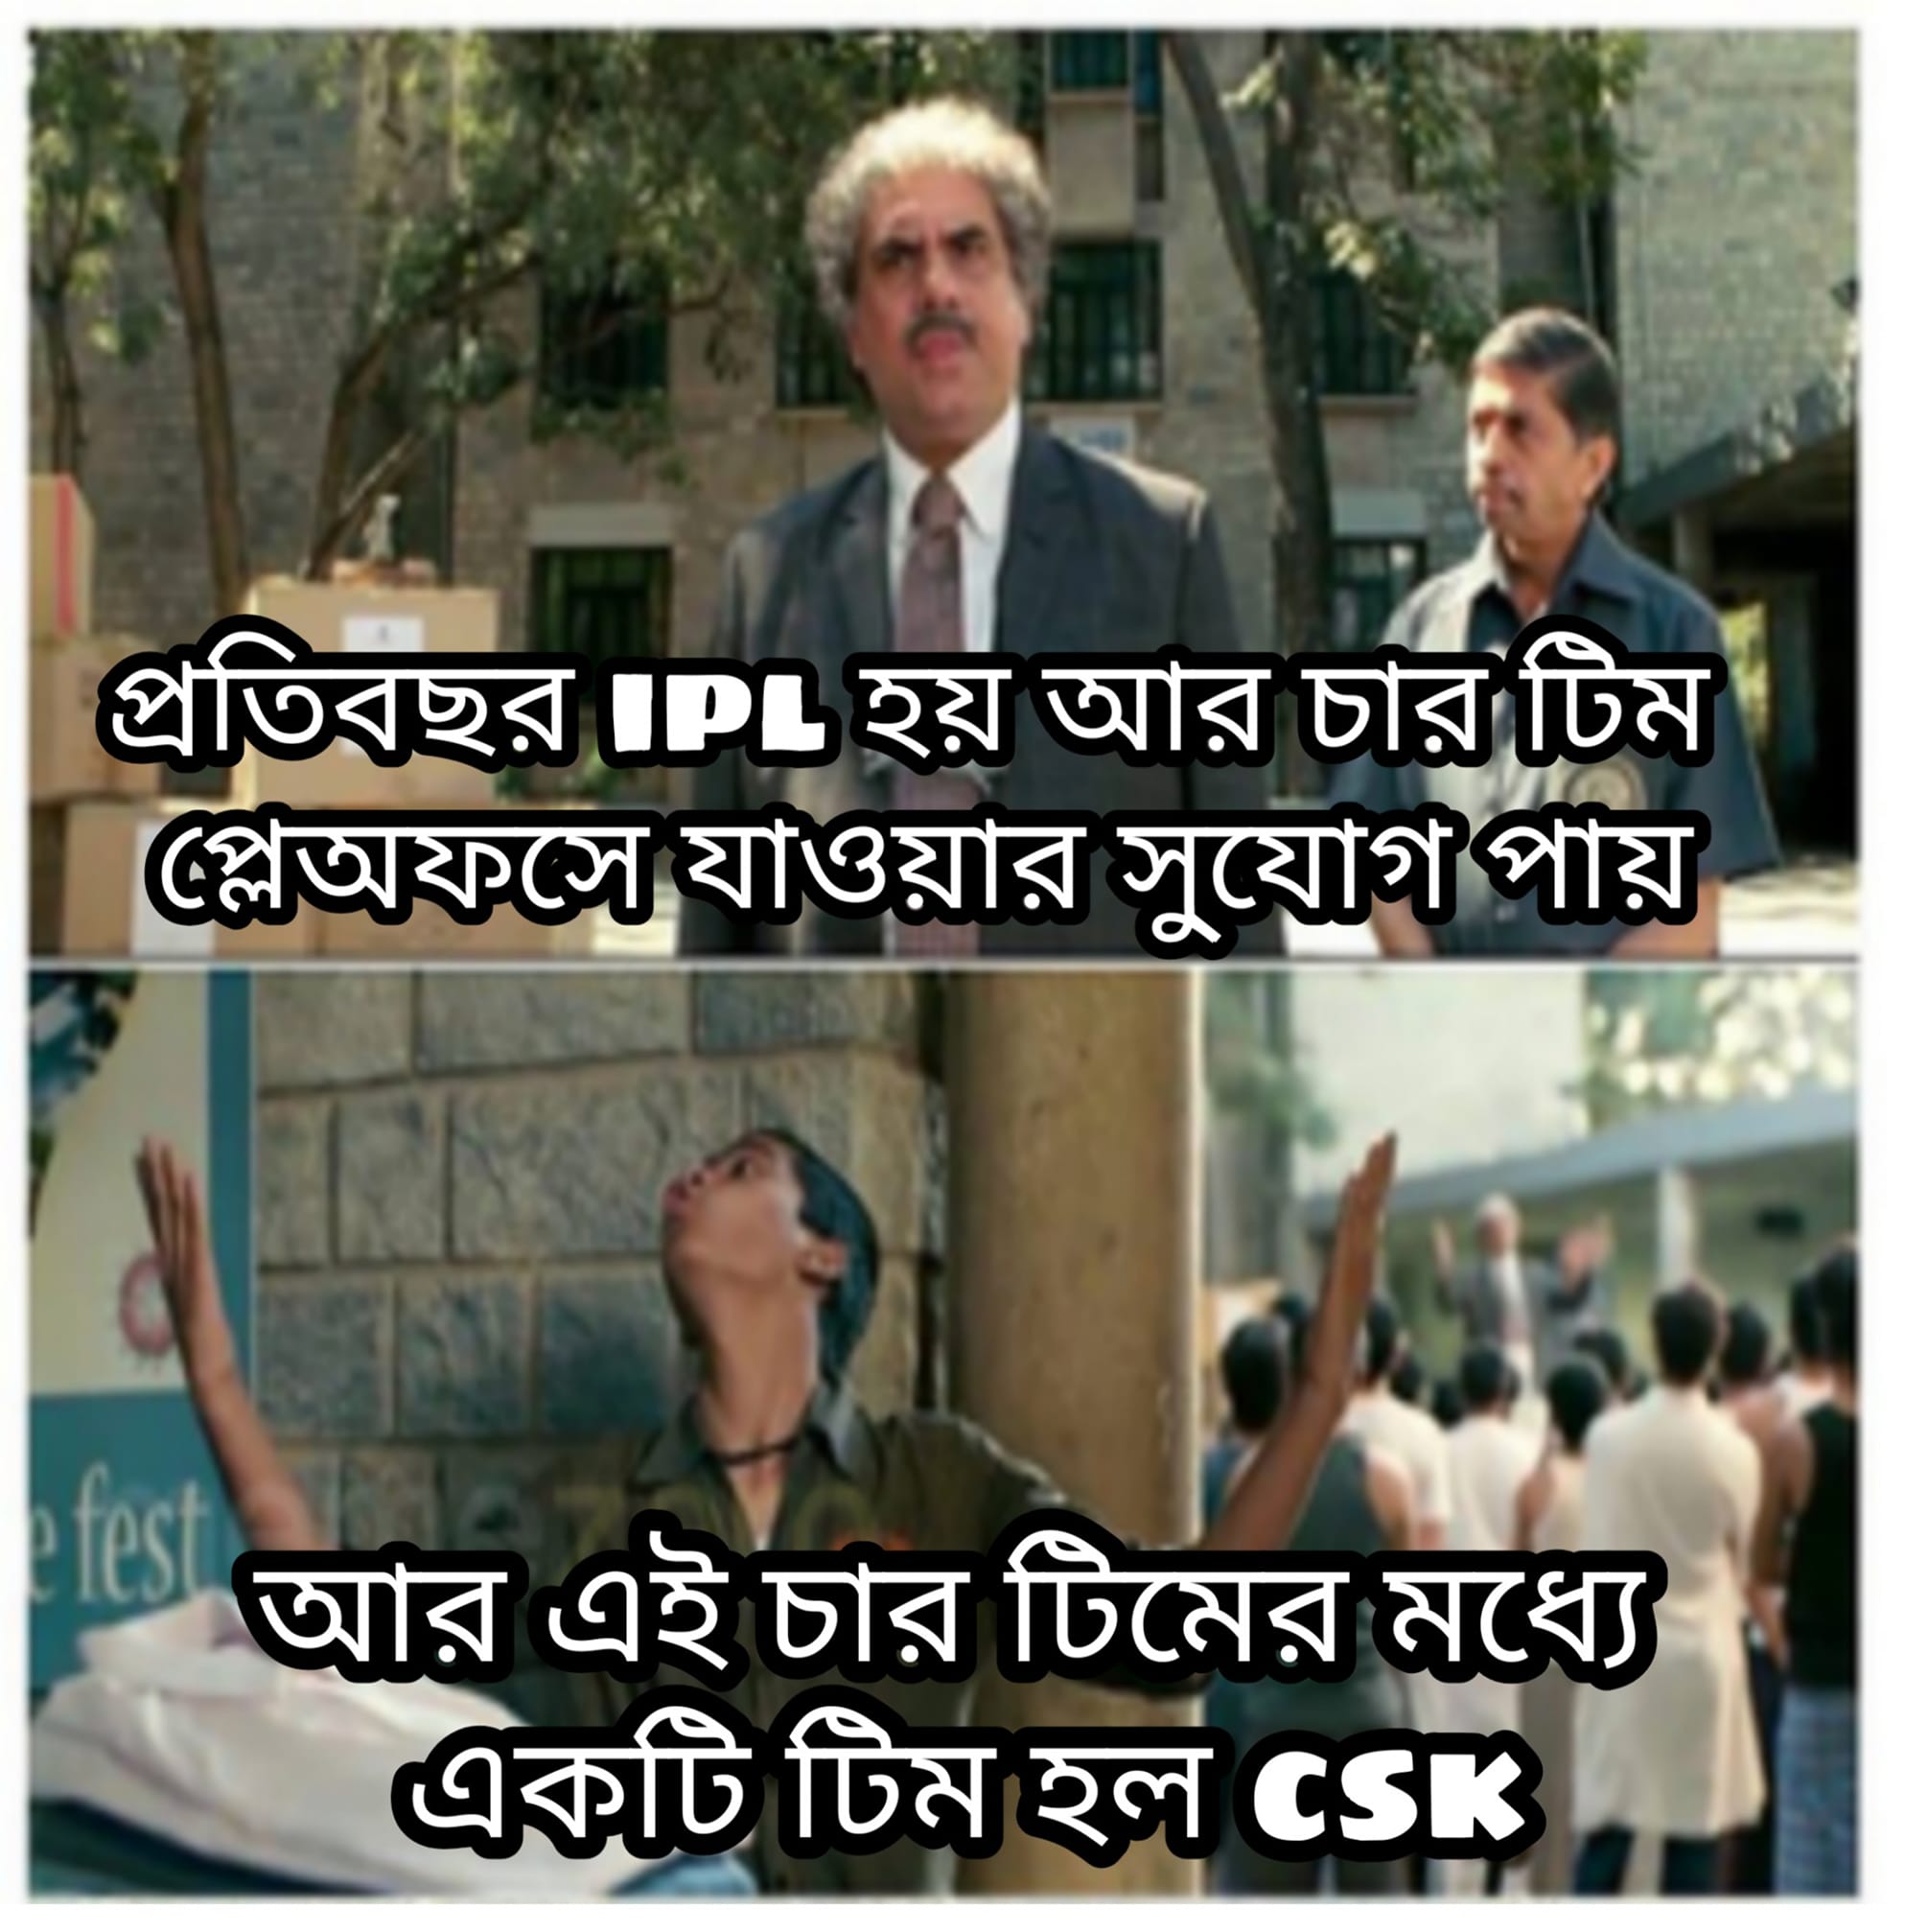
Caption: প্রতিবছর IPL হয় আর চার টিম প্লেঅফসে যাওয়ার সুযোগ পায়   আর এই চার টিমের মধ্যে একটি টিম হল CSK
Label: non-hate